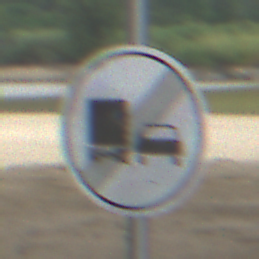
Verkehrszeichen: EndeUeberholverbotKraftfahrzeuge
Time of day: Midday
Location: Roofed (Beach)
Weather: Overcast
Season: NotSpecified
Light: Natural